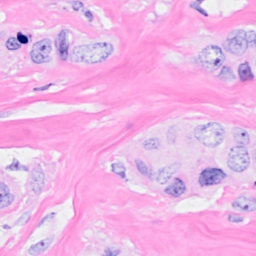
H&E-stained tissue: Breast